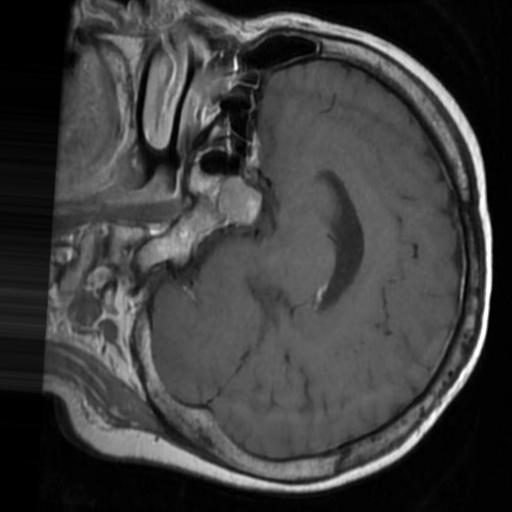
Label: brain_tumor